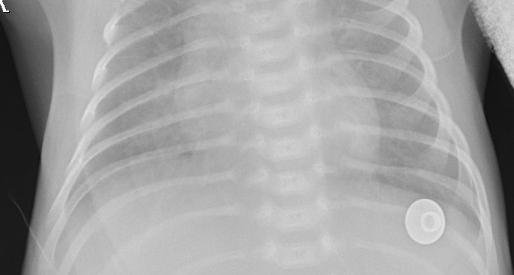
Diagnosis: PNEUMONIA